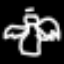
Label: angel